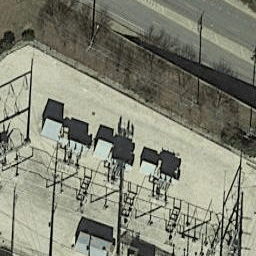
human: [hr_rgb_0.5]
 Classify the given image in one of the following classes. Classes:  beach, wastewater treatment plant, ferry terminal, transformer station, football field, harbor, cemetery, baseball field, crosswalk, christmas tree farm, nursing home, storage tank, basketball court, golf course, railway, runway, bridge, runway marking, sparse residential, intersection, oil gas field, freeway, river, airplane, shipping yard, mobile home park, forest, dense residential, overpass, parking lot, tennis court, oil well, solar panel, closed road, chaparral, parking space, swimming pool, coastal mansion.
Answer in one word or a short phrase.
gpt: transformer station